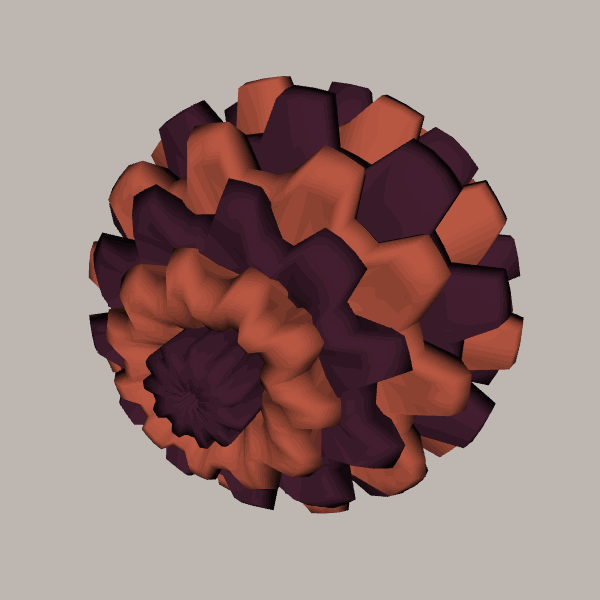
Background: light